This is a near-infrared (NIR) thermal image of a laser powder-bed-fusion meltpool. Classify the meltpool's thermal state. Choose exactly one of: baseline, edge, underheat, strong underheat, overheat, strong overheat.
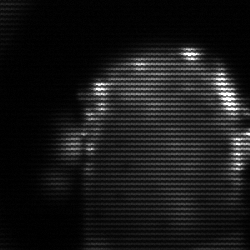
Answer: baseline